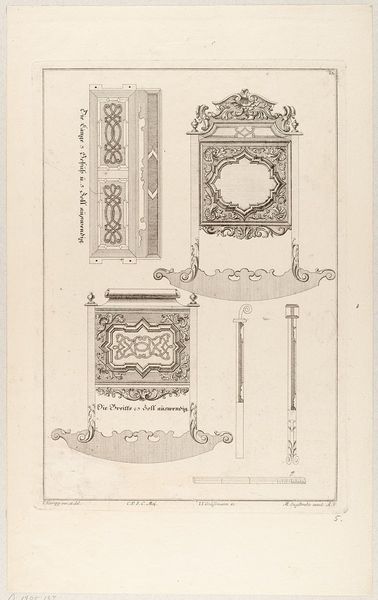
Titel: Querschnitt, Grund- und Aufriss eines Schrankes
Künstler: Martin Engelbrecht
Standort: Hamburg
Institution: Museum für Kunst und Gewerbe Hamburg
Schlagwörter: zeichnung, ornament, rokoko, schrank, grafik, graphik, verzierung, fotografie, photographie, druckgraphik, druckgrafik, stich, bleistift, kunstgewerbe, laubwerk, blattwerk, filigran, kupferstich, kunsthandwerk, anleitung, hausrat, bandelwerk, reproduktionen, industriedesign, druckerzeugnisse, möbel, ornamentstich, vorlageblätter